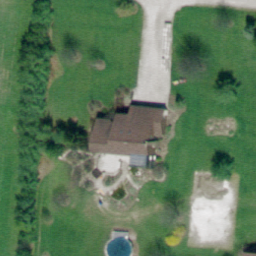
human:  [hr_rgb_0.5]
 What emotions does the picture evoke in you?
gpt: sparse residential